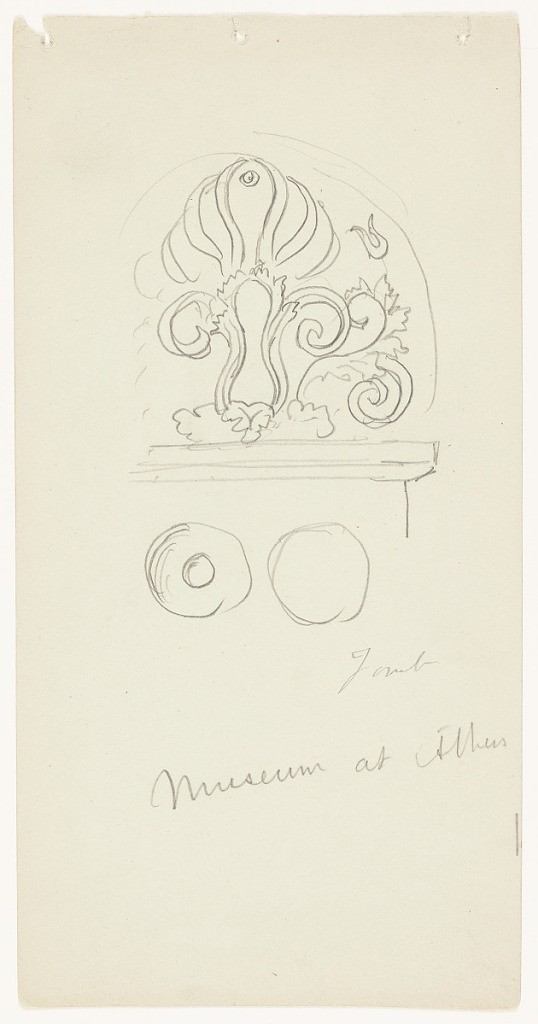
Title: Tomb Decorations in the Museum of Athens, Greece
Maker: Frederic Edwin Church, American, 1826–1900
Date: April 1869
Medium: Graphite on gray-green wove paper
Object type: Drawing
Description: Object sketch showing the carved decorations on a stone tomb in the museum of Athens. At center, an acanthus flower motif is visible atop a plinth with two circular medallions below it.